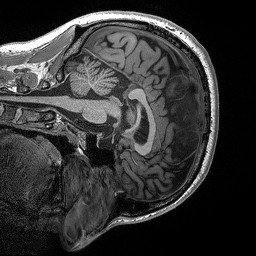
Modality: T1w
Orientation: sagittal
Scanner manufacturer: siemens
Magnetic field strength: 3 T
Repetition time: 2.3 s
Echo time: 0.00298 s